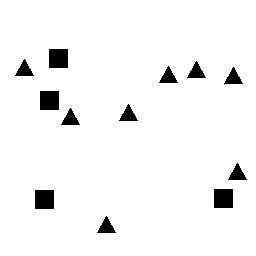
Squares: 4
Triangles: 8
Stars: 0
Total shapes: 12